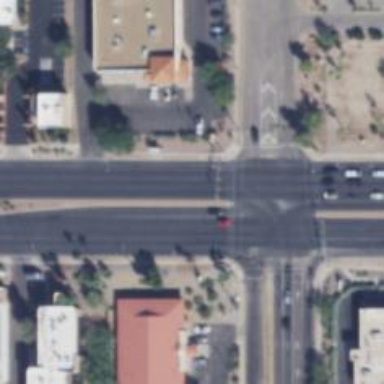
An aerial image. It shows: Unmarked crossing on the road.